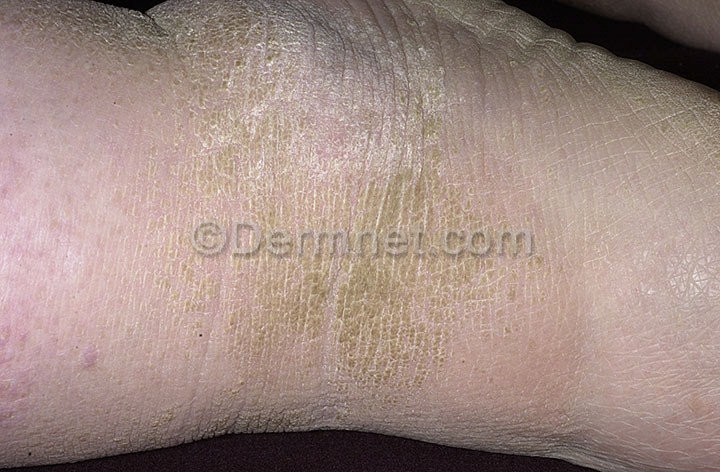
Disease: Eczema Photos